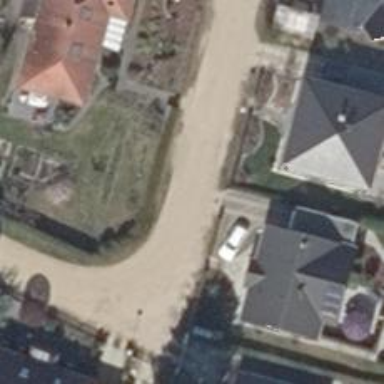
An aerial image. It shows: Driveway.